Question: I have the sample code below, which renders an MSChart in a Windows Forms Application, here is what the chart looks like:

I would like to add code to conditionally add the data points to the bars, so that if the bar is too short the data point is not added, but if the bar is long enough, then the datapoint is added. In the image of my chart, then the first data point (10) would not be displayed in the chart, but the rest of the data points would be displayed. Can anyone help with this?
'''
chart1.ChartAreas.Add(new ChartArea());
chart1.Series[0].IsValueShownAsLabel = true;
int[] dataset = { 10, 40, 100, 600, 300 };
foreach (var i in dataset)
{
var series1 = chart1.Series[0];
series1.ChartType = SeriesChartType.StackedBar;
var index1 = series1.Points.AddY(i);
}
'''
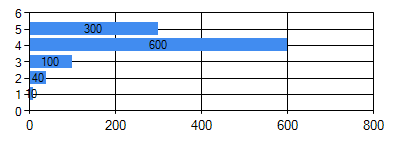
Answer: I found that I was able to make the conditionally make the labels transparent with code like this:
'''
chart1.ChartAreas.Add(new ChartArea());
chart1.Series[0].IsValueShownAsLabel = true;
int[] dataset = { 10, 40, 100, 600, 300 };
var series1 = chart1.Series[0];
foreach (var i in dataset)
{
series1.ChartType = SeriesChartType.StackedBar;
var index1 = series1.Points.AddY(i);
}
int j = 0;
foreach (var point in series1.Points)
{
if (dataset[j] > 20)
{
point.LabelForeColor = Color.Black;
}
else
{
point.LabelForeColor = Color.Transparent;
}
j++;
}
'''